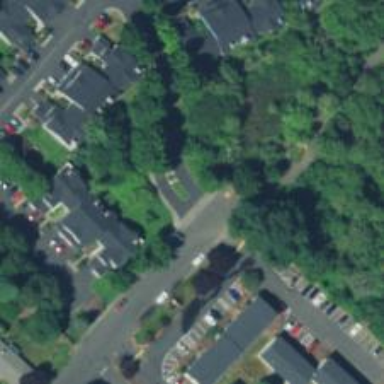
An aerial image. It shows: Residential road with sidewalk on the left side.